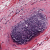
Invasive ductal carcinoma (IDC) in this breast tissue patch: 0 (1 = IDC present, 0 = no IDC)